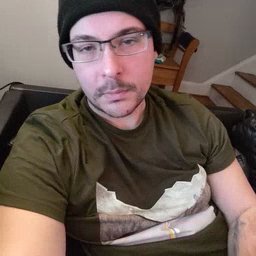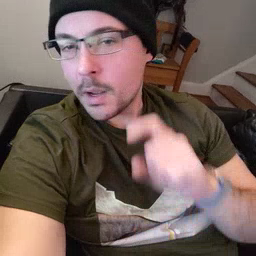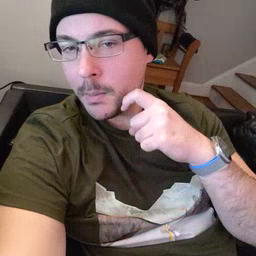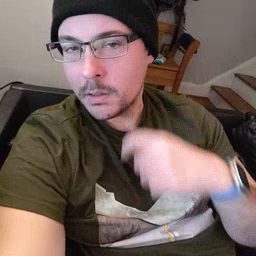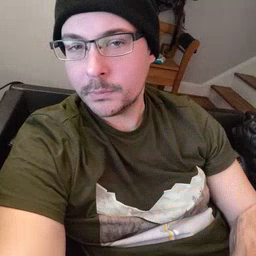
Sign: apple